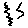
Label: zigzag